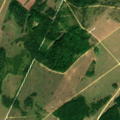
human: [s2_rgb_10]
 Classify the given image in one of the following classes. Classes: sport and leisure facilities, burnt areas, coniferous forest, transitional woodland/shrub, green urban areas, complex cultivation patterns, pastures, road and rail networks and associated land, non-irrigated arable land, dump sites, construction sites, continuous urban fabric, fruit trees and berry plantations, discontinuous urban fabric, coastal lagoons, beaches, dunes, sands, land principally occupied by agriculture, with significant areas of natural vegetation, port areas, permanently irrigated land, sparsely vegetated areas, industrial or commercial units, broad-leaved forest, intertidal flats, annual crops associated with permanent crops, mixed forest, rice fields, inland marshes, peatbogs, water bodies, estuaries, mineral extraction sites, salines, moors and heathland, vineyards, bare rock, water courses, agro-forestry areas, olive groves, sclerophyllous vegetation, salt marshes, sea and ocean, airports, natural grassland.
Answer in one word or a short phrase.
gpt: non-irrigated arable land, pastures, broad-leaved forest